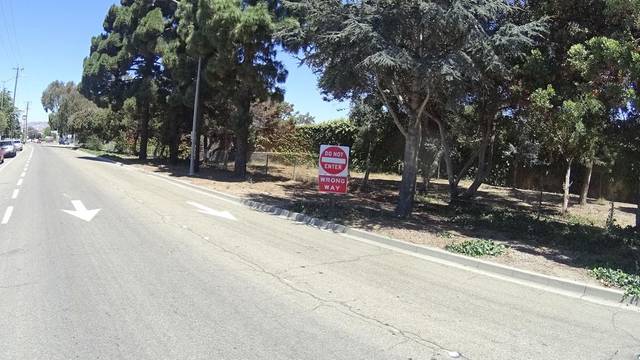
Region: United States
Coordinates: 34.951, -120.418